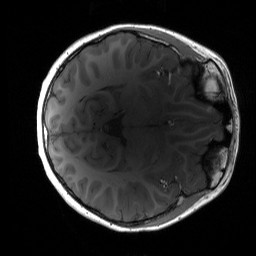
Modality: T1w
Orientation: axial
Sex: male
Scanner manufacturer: siemens
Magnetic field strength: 3 T
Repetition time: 1.9 s
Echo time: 0.00243 s